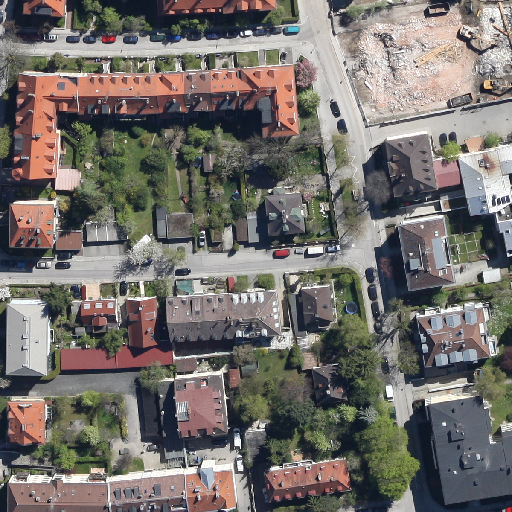
Referring expression: van in the parking area